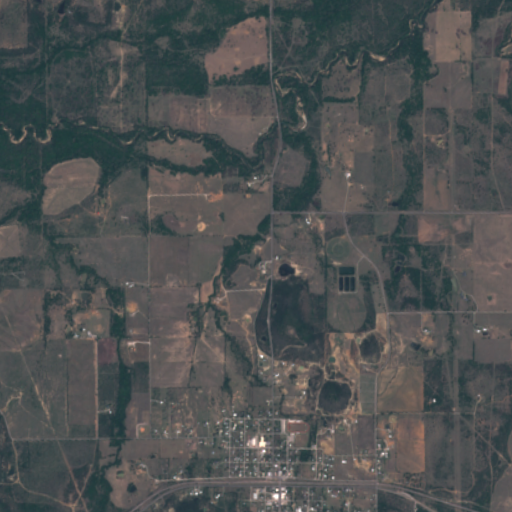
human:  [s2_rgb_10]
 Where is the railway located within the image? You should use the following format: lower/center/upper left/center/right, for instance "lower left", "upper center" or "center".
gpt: The railway is located in the lower of the image.
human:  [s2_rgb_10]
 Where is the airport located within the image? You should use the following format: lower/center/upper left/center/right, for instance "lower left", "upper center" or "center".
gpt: There is no airport in the image.